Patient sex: F
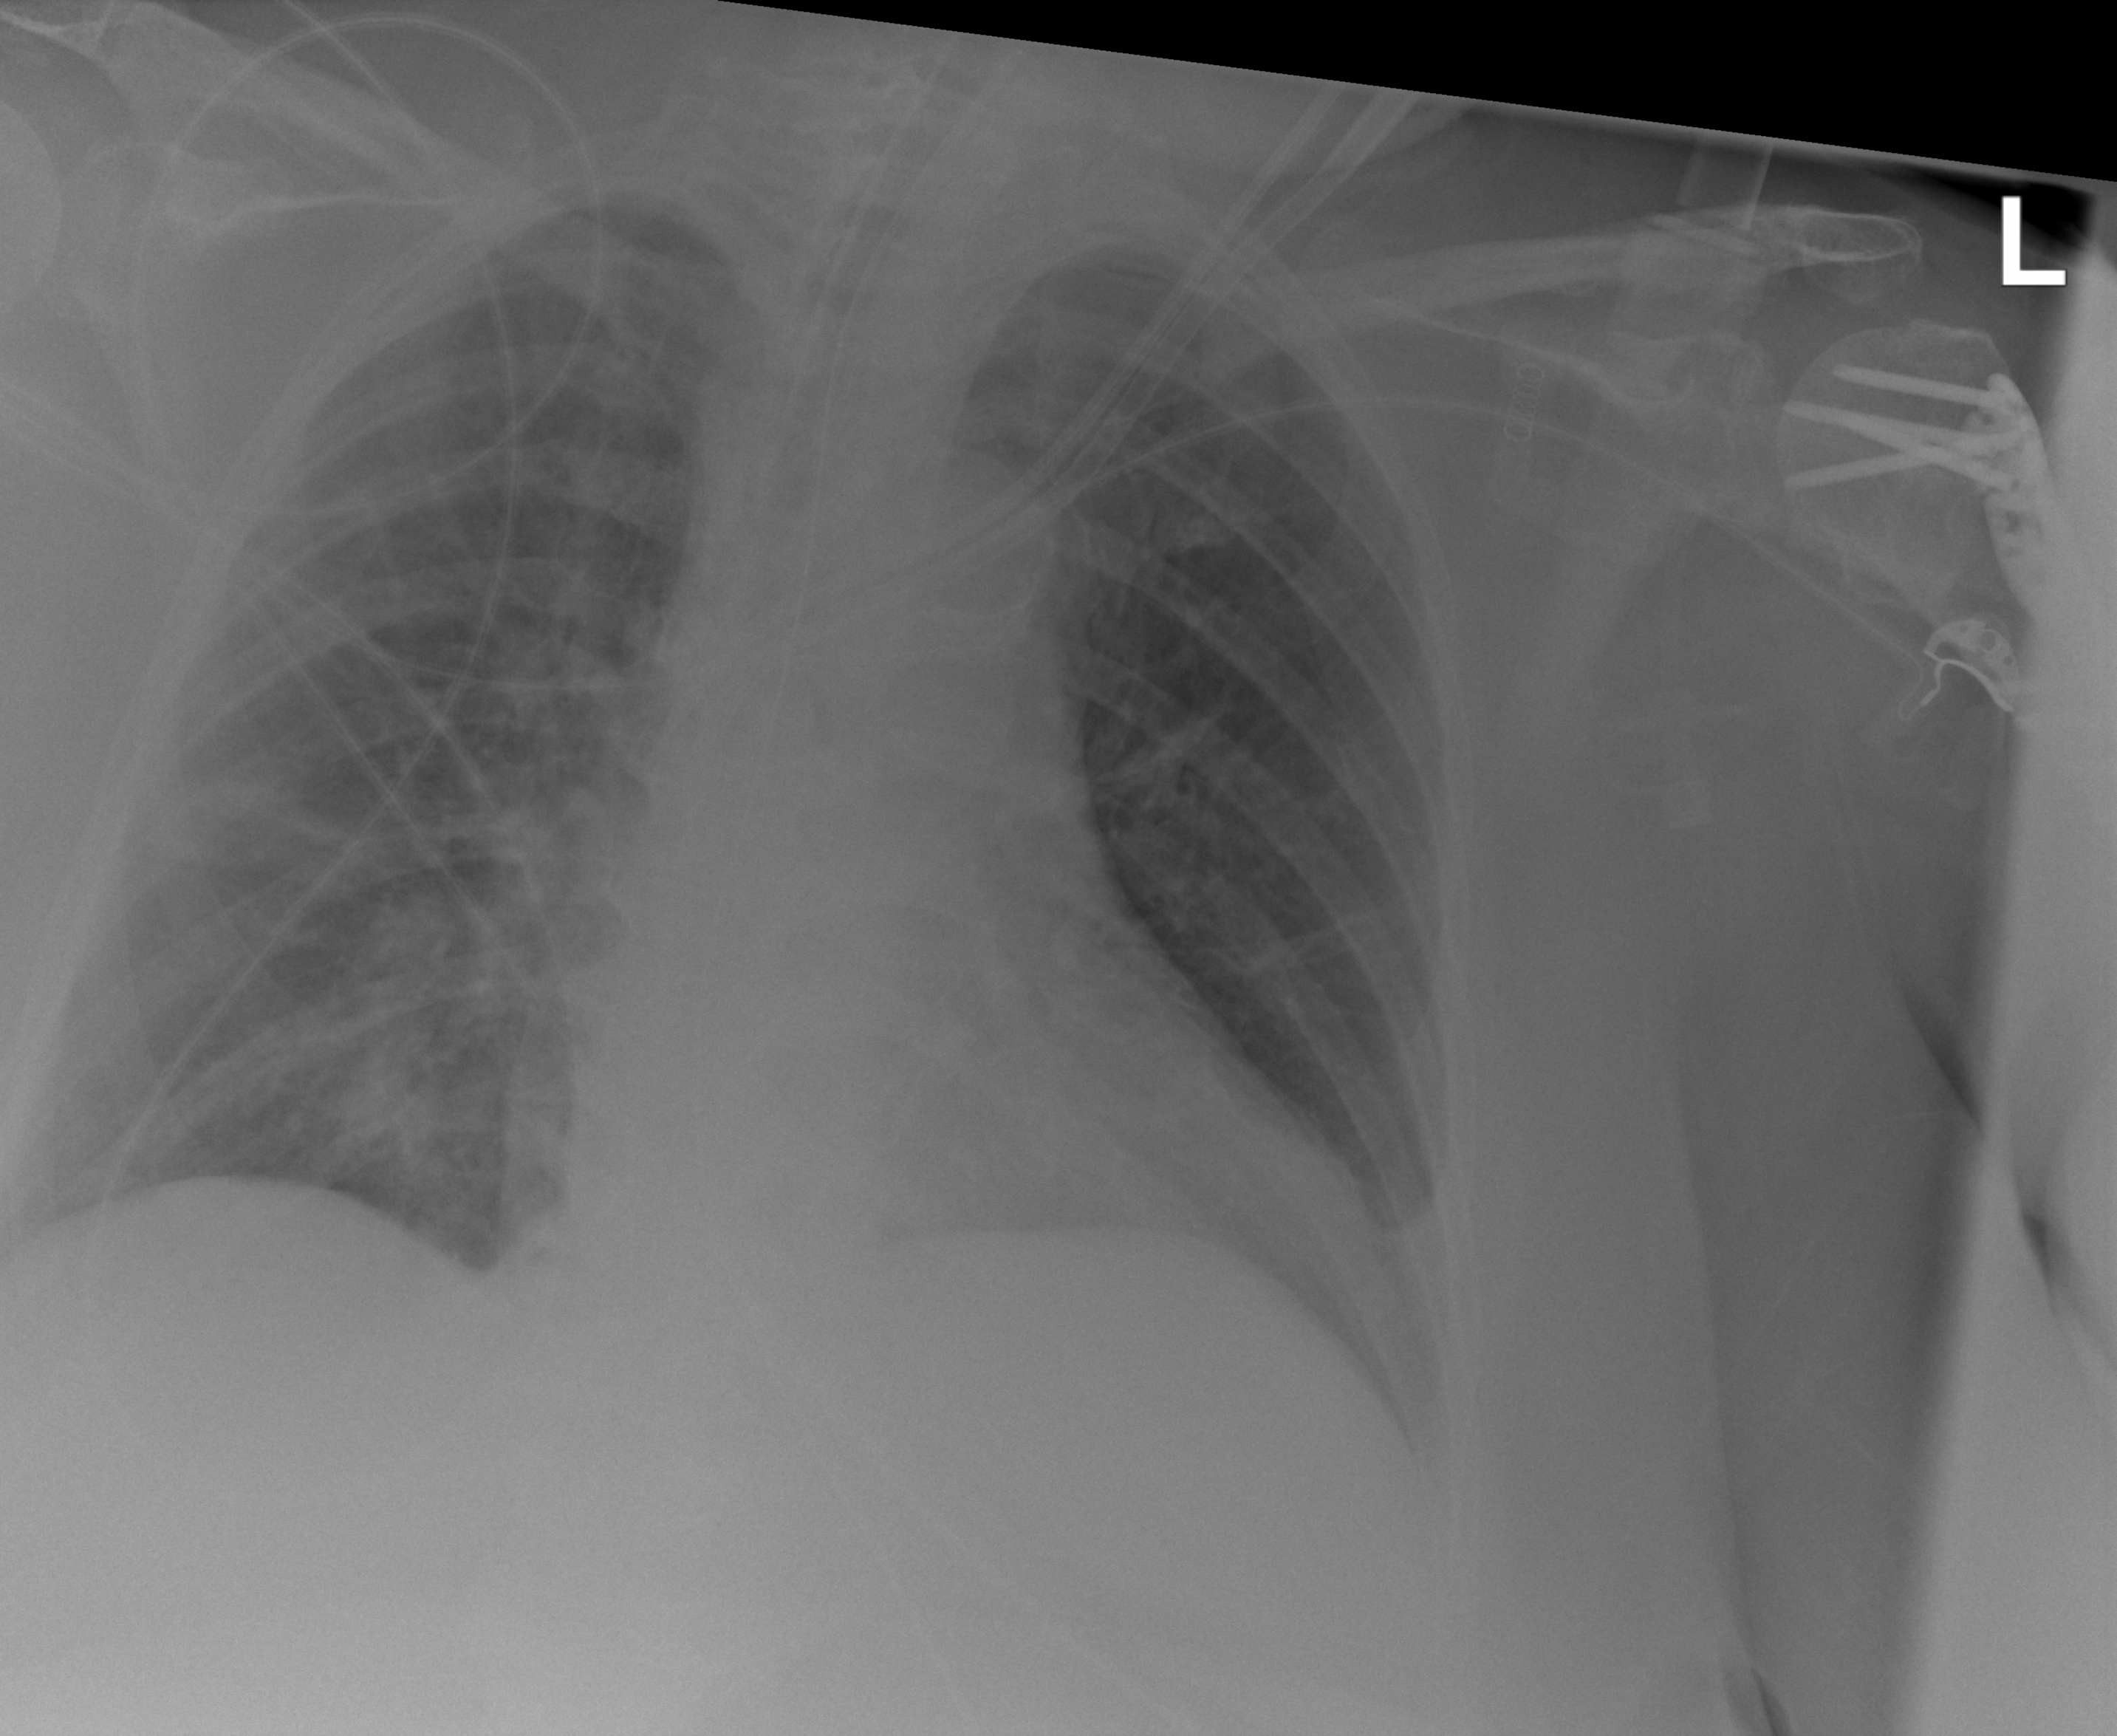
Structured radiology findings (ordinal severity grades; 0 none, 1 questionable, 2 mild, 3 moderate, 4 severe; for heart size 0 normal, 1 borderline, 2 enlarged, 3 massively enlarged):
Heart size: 2
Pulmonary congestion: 2
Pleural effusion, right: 0
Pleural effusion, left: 0
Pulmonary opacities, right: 2
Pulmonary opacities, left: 1
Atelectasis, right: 2
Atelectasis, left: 2